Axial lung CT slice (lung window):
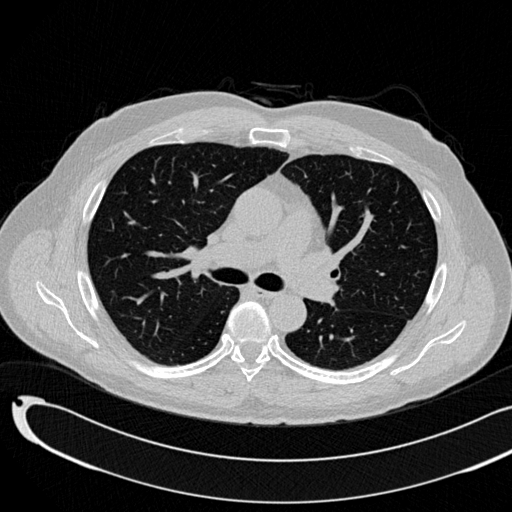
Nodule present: no